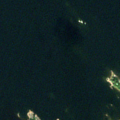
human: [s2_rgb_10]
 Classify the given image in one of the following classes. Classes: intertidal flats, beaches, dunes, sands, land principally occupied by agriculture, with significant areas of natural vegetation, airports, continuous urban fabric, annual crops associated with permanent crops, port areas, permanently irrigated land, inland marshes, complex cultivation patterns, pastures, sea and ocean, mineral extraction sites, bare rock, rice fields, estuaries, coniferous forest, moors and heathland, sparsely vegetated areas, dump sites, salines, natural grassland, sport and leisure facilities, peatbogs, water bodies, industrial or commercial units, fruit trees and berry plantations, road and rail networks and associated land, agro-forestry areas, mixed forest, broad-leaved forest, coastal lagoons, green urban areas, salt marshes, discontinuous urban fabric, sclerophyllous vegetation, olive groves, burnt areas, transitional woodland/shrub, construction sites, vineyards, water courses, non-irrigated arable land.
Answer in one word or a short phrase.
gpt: sea and ocean